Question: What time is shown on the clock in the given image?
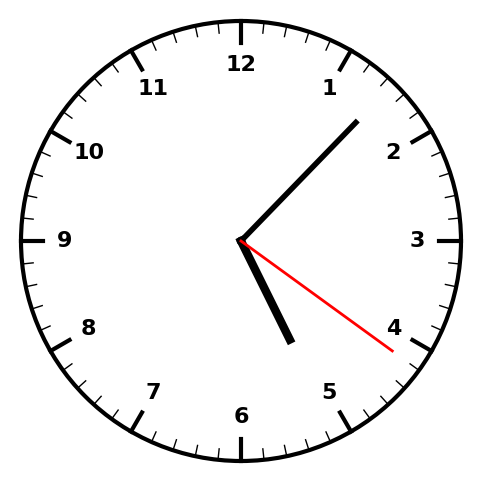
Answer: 05:07:21